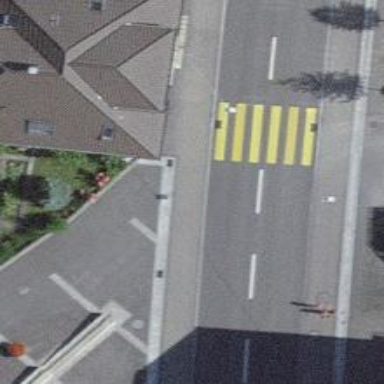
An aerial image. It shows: Kerb barrier.